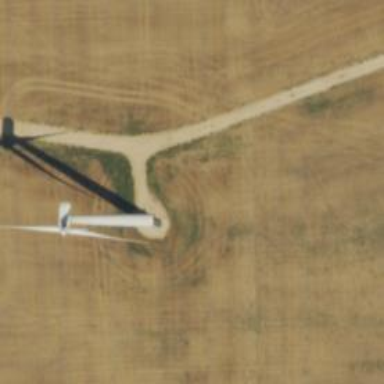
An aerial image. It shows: Wind generator in the form of horizontal axis wind turbine.